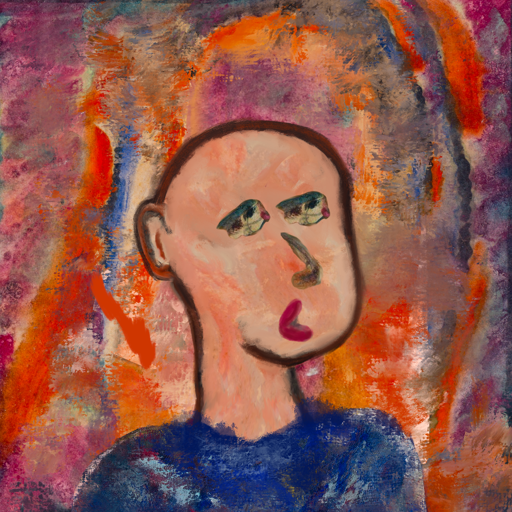
Background: Experience, Head And Neck Side: Roy_Bahadur, Face Side: Pipe, Bust: Irani, Hair Side: Blank, Head Accessory: Blank, Second Necklace: Blank, Necklace: Blank, Baby: Blank